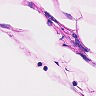
Metastatic tissue present: no